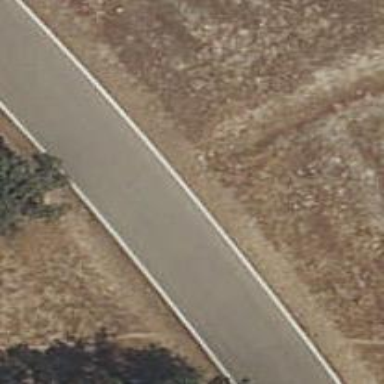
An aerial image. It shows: Unclassified road.